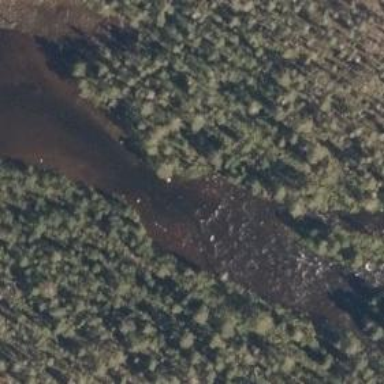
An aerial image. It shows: Scene featuring rapids in waterway.